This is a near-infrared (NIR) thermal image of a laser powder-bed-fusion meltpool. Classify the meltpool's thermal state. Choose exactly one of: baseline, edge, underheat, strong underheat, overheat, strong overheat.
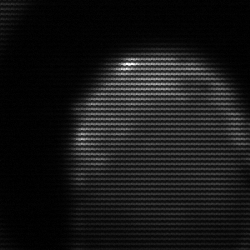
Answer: edge